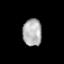
Tissue: lung
Cell type: Epithelial cells
Senescence score: 0.2236
Nuclear area (px): 501
Mean DAPI intensity: 177.581